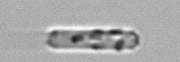
Label: Cerataulina_pelagica